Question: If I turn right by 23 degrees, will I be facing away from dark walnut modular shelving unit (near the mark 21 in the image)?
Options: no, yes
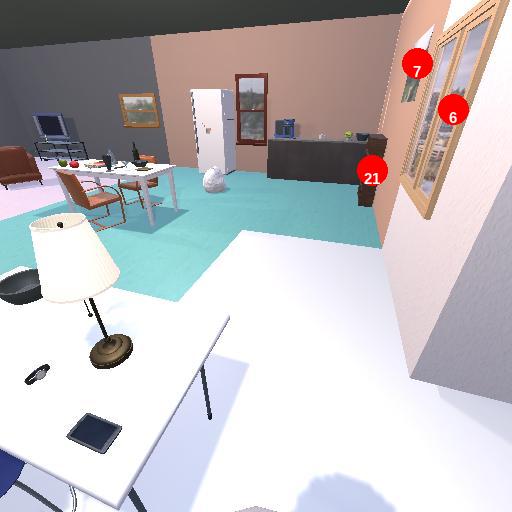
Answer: no